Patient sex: M
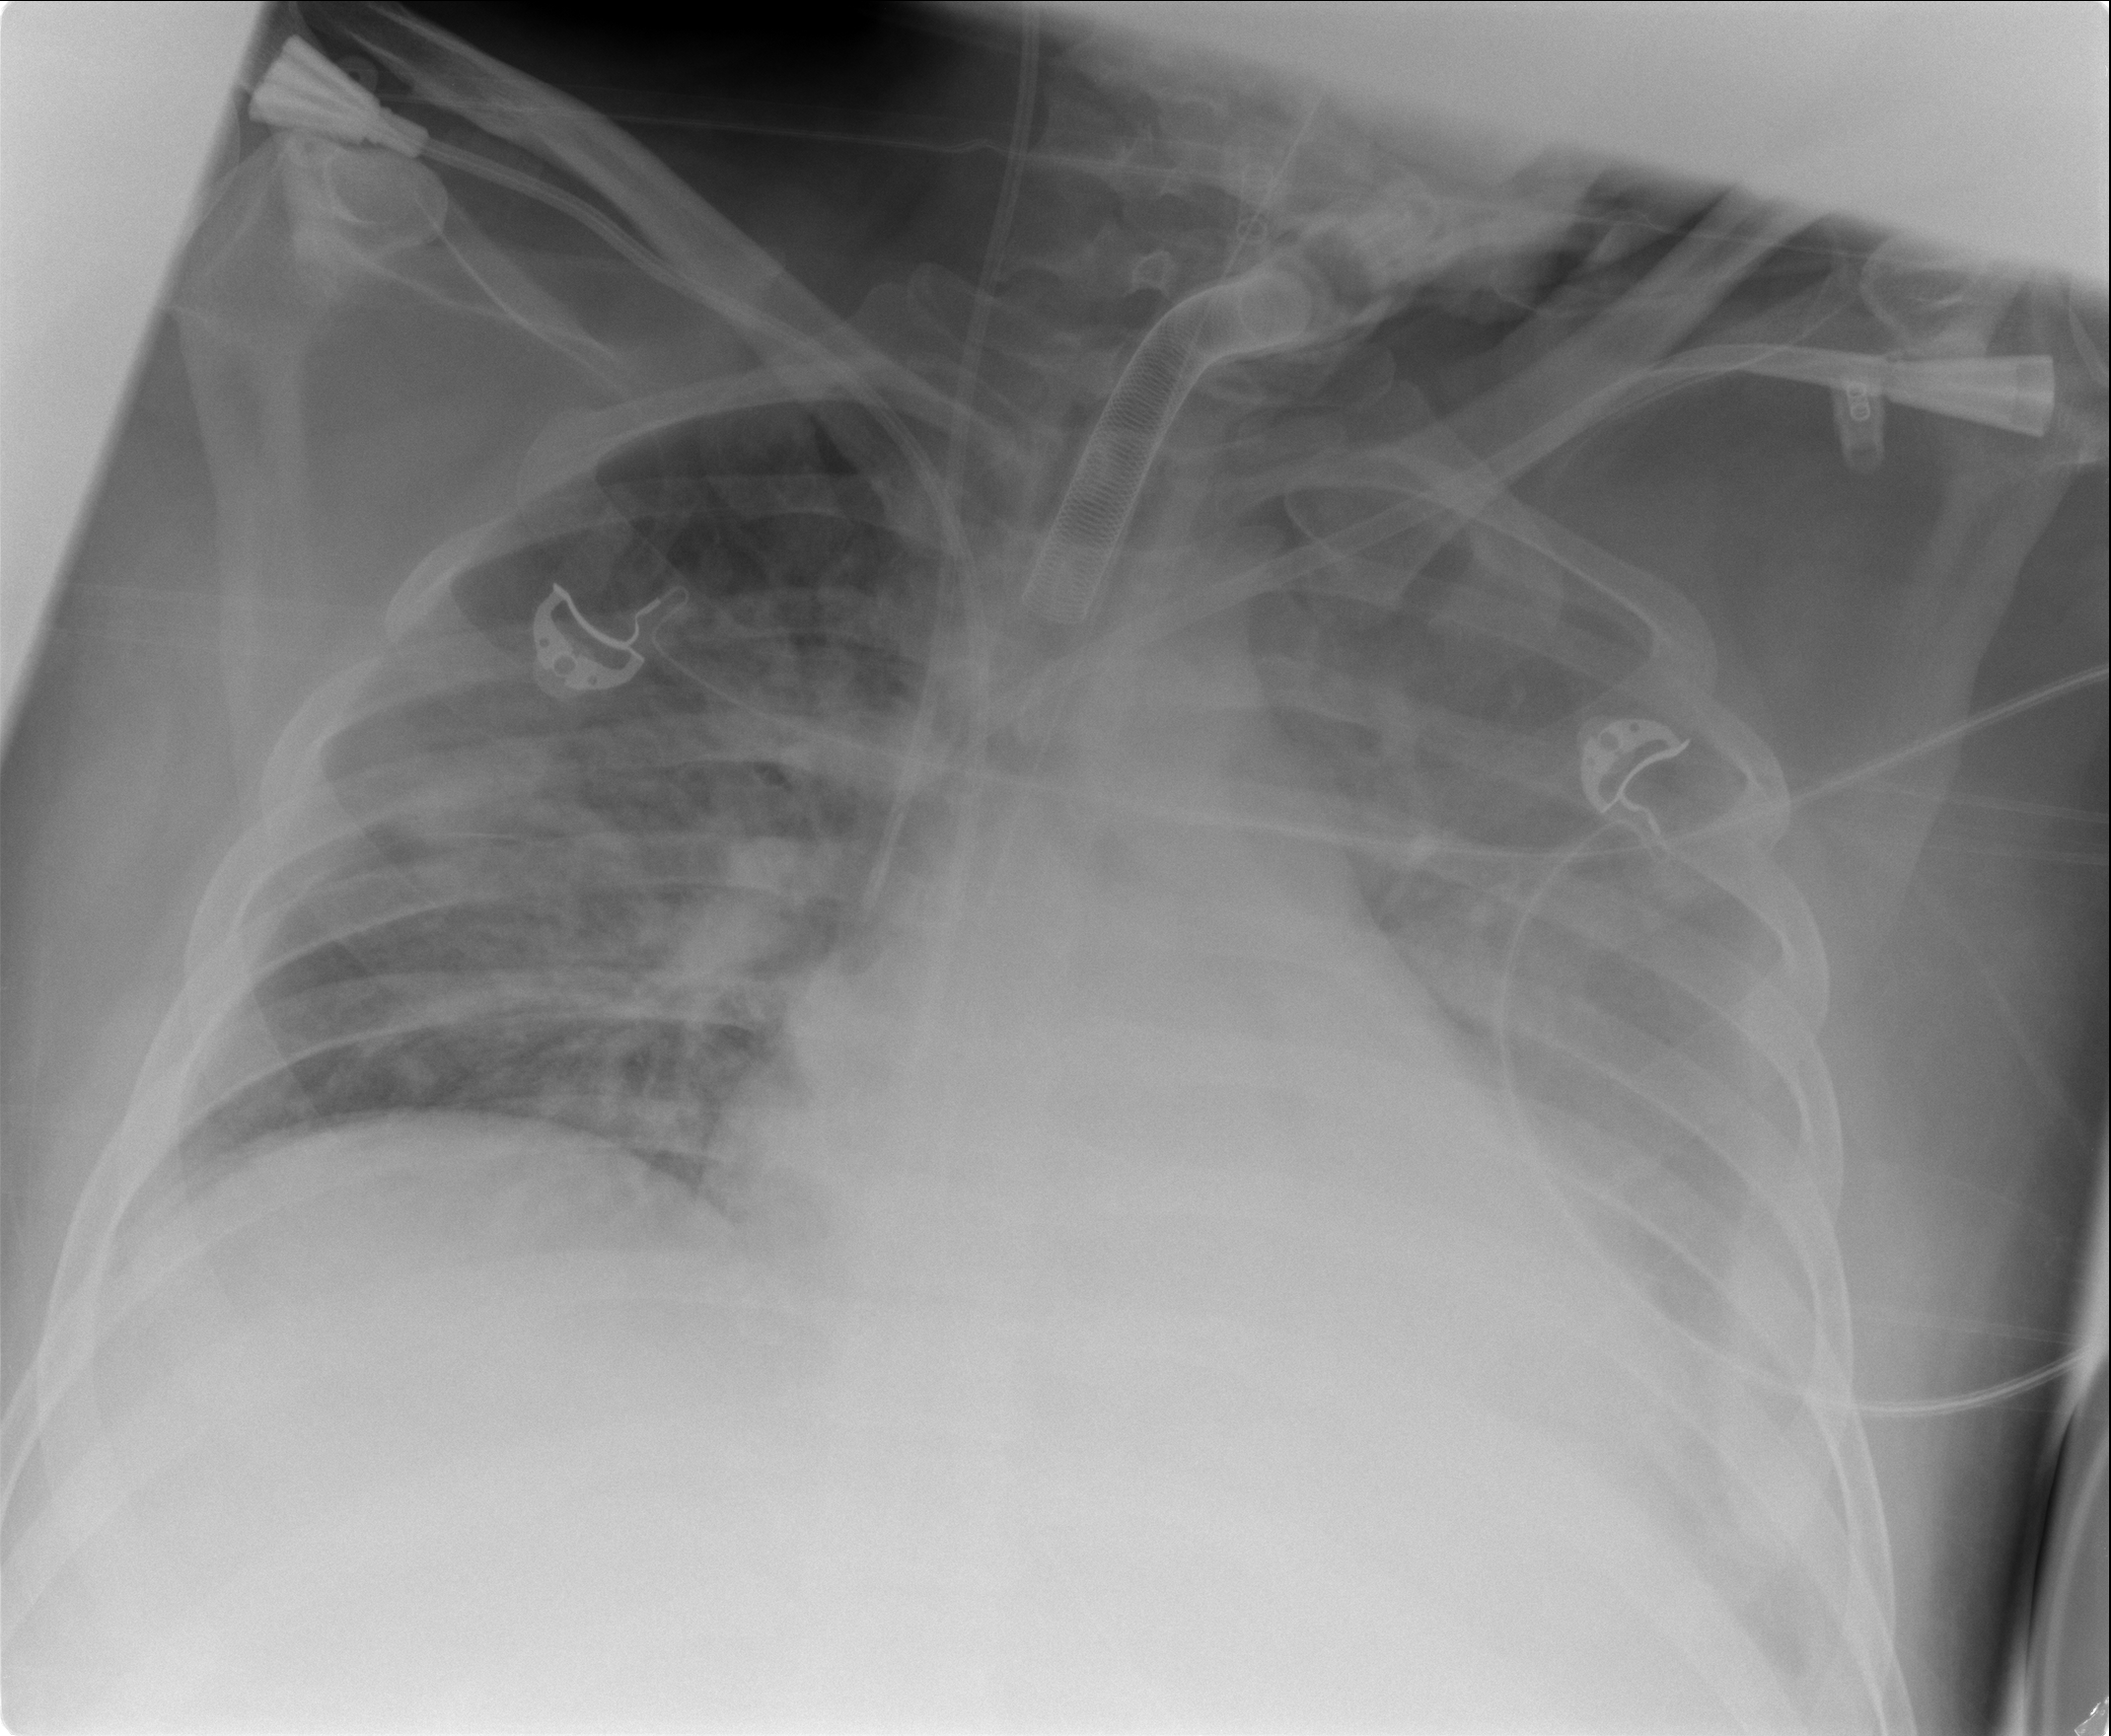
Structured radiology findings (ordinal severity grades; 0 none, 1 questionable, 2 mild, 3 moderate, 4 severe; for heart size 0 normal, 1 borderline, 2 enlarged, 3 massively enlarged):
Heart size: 2
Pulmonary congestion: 0
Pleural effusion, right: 0
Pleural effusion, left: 3
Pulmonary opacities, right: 3
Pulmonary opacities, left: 3
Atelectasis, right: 0
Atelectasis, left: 2